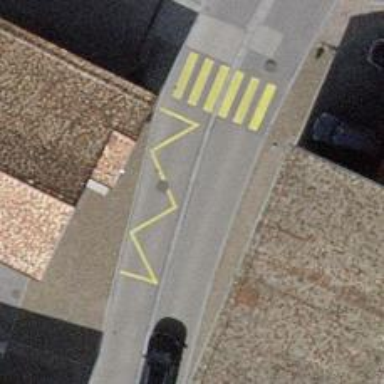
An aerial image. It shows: Bus stop with designated public transport stop position.